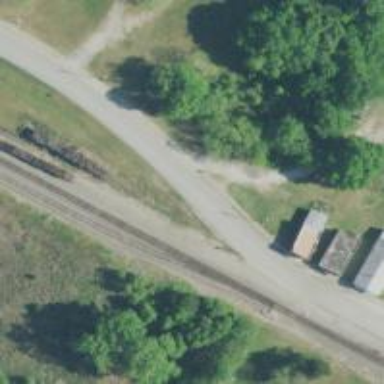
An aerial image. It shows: Abandoned railway siding.